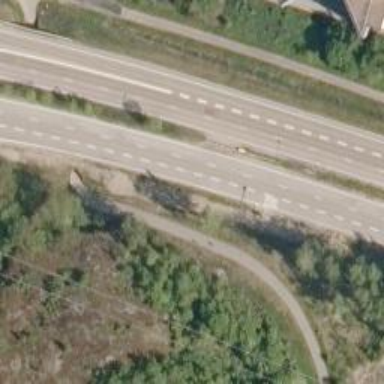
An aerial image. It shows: Asphalt motorway.